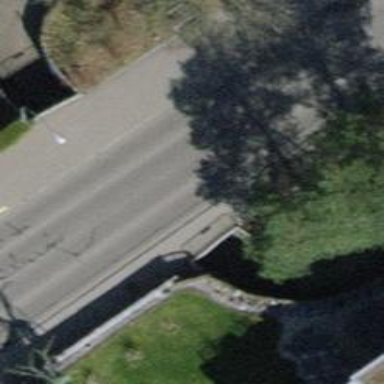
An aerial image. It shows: Footway passing through tunnel.